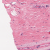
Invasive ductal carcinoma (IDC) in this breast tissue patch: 0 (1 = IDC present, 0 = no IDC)